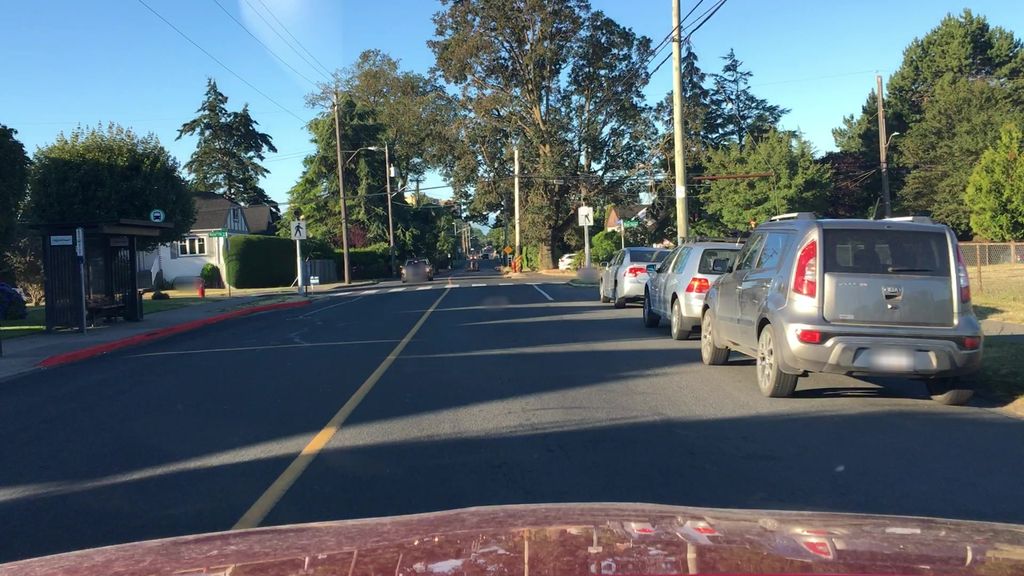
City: victoria